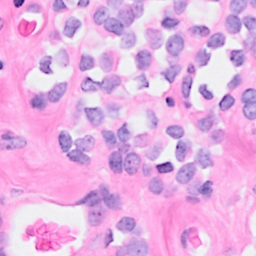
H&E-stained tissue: Breast